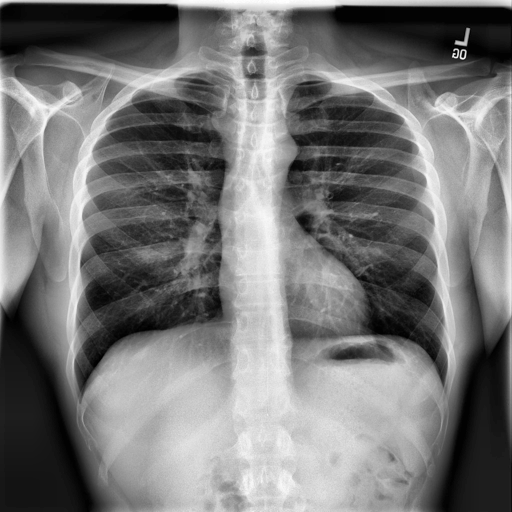
Finding: NORMAL